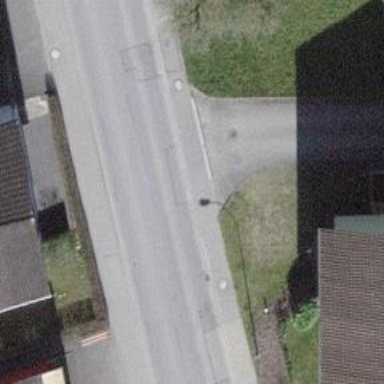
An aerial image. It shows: Tertiary road with separate sidewalks on both sides.